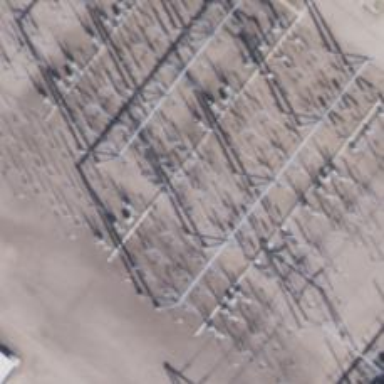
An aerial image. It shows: Switch used for power control.